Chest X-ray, PA view. Patient: 40 years old, sex M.
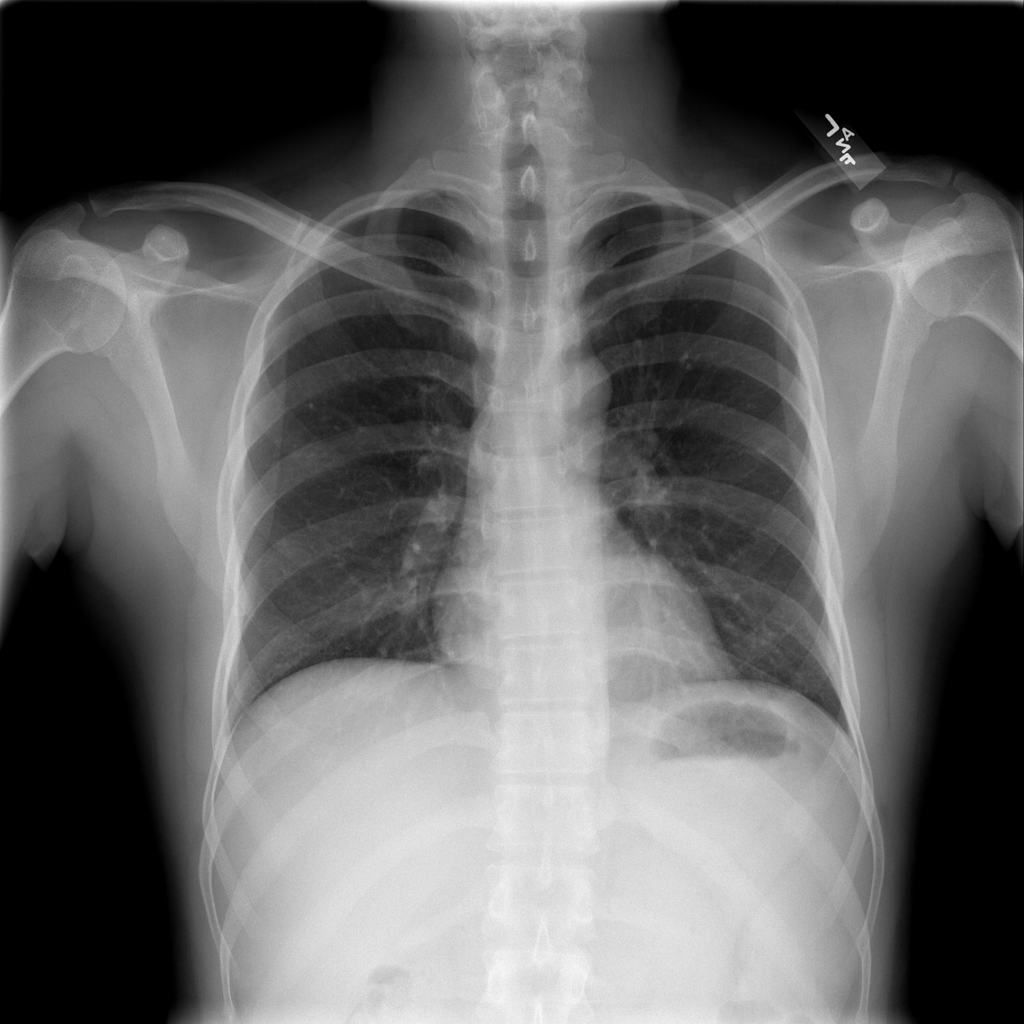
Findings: No Finding